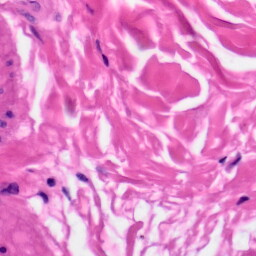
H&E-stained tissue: Skin